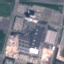
Land use / land cover: Industrial